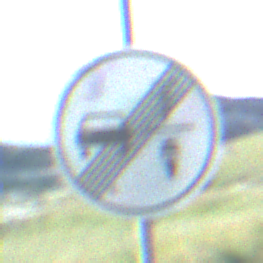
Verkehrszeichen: EndeVerbotUeberholenEinspurigeFahrzeuge
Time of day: Night
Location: Outdoor (Nature)
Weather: PartlyCloudy
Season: NotSpecified
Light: Natural